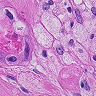
Metastatic tissue present: yes